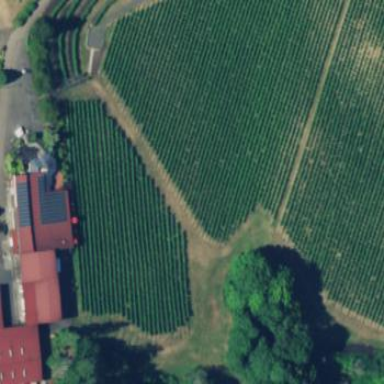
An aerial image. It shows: Beautiful vineyard in the countryside.